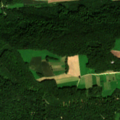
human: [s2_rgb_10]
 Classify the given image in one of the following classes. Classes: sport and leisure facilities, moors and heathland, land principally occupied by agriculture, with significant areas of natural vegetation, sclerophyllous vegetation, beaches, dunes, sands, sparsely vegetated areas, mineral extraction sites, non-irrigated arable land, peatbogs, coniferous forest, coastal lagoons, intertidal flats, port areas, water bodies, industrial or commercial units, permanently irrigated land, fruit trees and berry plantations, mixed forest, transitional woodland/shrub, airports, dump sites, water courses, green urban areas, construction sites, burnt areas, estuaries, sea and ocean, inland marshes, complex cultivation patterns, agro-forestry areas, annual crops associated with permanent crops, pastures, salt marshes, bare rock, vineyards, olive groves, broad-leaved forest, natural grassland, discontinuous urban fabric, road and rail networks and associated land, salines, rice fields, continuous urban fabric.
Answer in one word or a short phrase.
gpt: non-irrigated arable land, broad-leaved forest, mixed forest